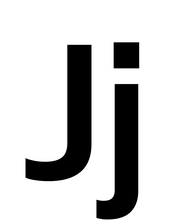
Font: InstrumentSans_SemiBold